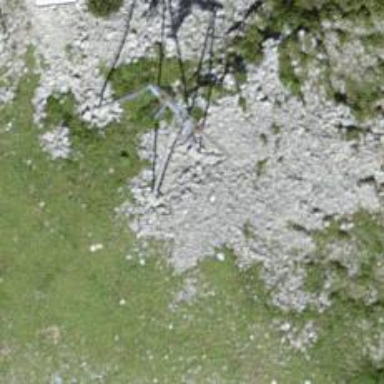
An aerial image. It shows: Pylon for aerialway.